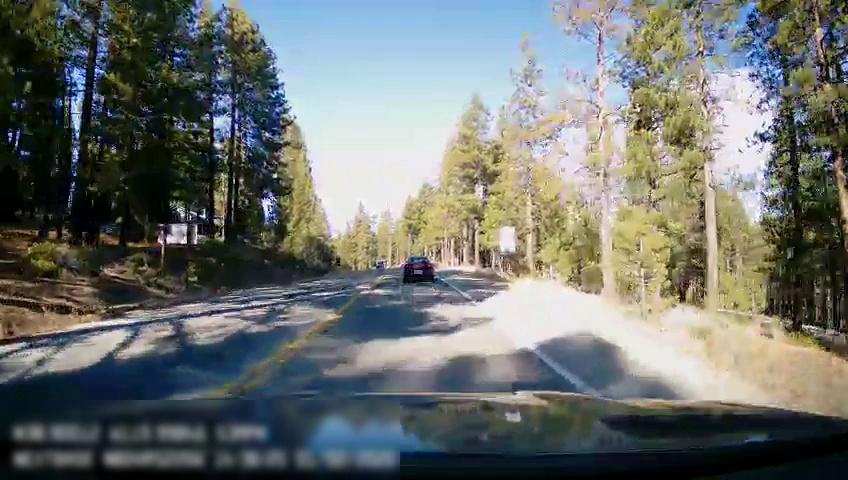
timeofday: Day
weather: Sunny
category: Drivable Space
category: Vehicles | Car
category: Lanes | Opposite Lane
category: Lanes | Current Lane
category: Lanes | Current Lane
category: Traffic | Signs